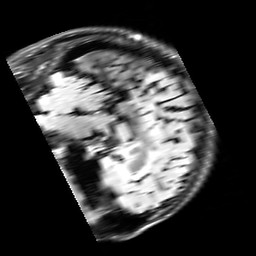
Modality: FLAIR
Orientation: sagittal
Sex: male
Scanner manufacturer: siemens
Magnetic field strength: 3 T
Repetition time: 10 s
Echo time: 0.09 s